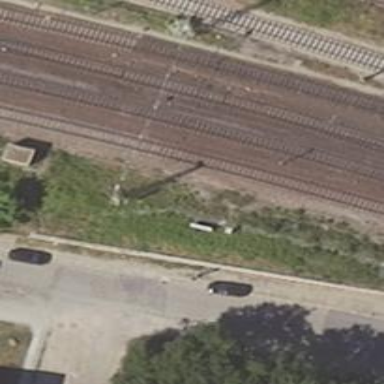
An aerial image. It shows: Railway milestone with catenary mast.